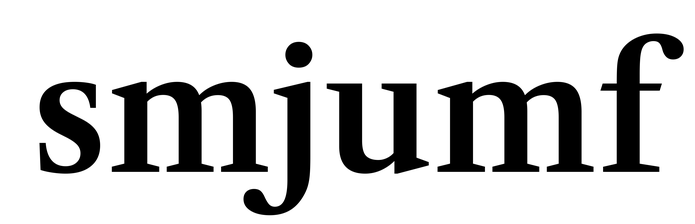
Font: LibreCaslonText_SemiBold